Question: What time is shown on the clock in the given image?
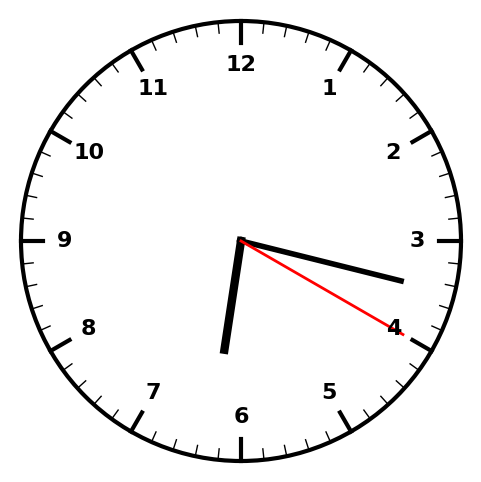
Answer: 06:17:20